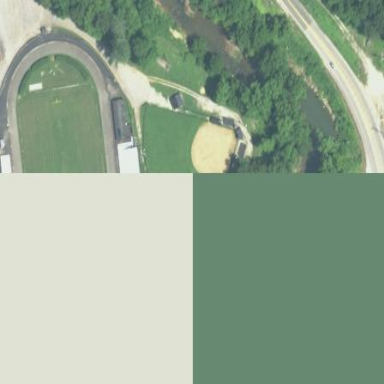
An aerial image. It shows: Baseball field.